Aerial crown-view tile of a tropical tree (Barro Colorado Island, Panama), acquired 20241112:
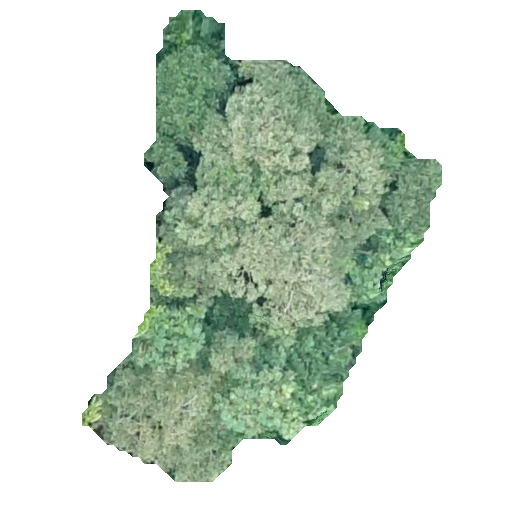
Species: Dipteryx oleifera
GBIF accepted scientific name: Dipteryx oleifera
Crown area: 146.941 m²